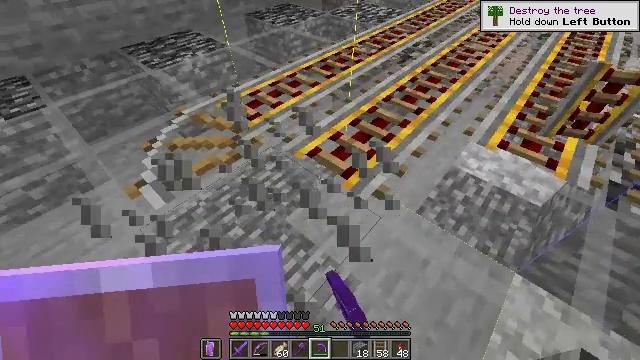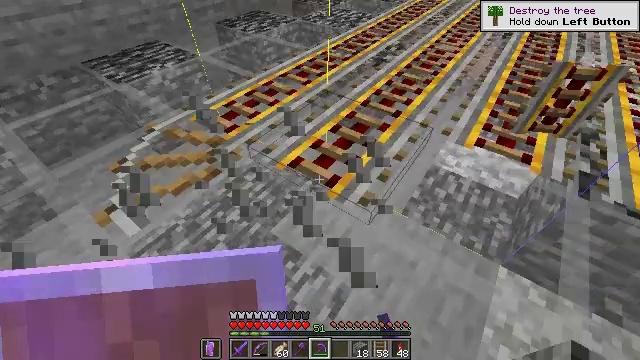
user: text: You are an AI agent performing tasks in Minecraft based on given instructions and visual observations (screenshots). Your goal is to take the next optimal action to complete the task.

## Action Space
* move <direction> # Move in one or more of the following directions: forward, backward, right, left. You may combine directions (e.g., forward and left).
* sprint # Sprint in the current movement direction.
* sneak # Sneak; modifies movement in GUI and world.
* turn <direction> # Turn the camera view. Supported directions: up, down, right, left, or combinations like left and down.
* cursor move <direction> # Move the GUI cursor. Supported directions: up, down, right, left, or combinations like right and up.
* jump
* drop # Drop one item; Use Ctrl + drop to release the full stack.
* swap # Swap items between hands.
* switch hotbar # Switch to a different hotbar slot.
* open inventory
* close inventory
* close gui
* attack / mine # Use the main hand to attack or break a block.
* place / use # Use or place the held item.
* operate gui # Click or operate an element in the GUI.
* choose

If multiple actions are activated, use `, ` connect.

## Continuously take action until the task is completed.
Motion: motion action
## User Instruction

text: Collect rails for building a railway.
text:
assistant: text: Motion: move forward, sneak, turn right
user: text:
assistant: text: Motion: sneak